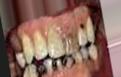
Condition: Caries